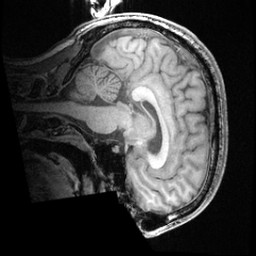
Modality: T1w
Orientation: sagittal
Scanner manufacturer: ge
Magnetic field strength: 3 T
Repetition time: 0.008572 s
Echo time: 0.003384 s